Question: I wrote and managed this query to calculate total time a person has worked per day by dateDiff function now i am stuck at one place. i want to calculate that if a person has done over time than a new column should show OVERITME in hh:mm.
I n our office total working hours are 08:00 hours, greater than 8 hours are considered overtime so e.g. if a person has worked 08:35 hours than a column should show that a person has worked 00:35
QUERY:
'''
with times as (
SELECT t1.EmplID
, t3.EmplName
, min(t1.RecTime) AS InTime
, max(t2.RecTime) AS [TimeOut]
, t1.RecDate AS [DateVisited]
FROM AtdRecord t1
INNER JOIN
AtdRecord t2
ON t1.EmplID = t2.EmplID
AND t1.RecDate = t2.RecDate
AND t1.RecTime < t2.RecTime
inner join
HrEmployee t3
ON t3.EmplID = t1.EmplID
group by
t1.EmplID
, t3.EmplName
, t1.RecDate
)
SELECT EmplID
,EmplName
,InTime
,[TimeOut]
,[DateVisited]
,CASE
WHEN minpart = 0
THEN CAST(hourpart AS NVARCHAR(200)) + ':00'
WHEN minpart <10
THEN CAST(hourpart AS NVARCHAR(200)) + ':0'+ CAST(minpart AS NVARCHAR(200))
ELSE CAST(hourpart AS NVARCHAR(200)) + ':' + CAST(minpart AS NVARCHAR(200))
END AS 'total time'
FROM (
SELECT EmplID
,EmplName
,InTime
,[TimeOut]
,[DateVisited]
,DATEDIFF(minute, InTime, [TimeOut])/60 AS hourpart
,DATEDIFF(minute, InTime, [TimeOut]) % 60 AS minpart
FROM times
) source
'''
Output:

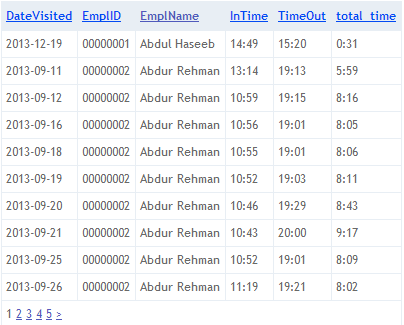
Answer: Try this instead:
'''
with times as (
SELECT t1.EmplID
, t3.EmplName
, min(t1.RecTime) AS InTime
, max(t2.RecTime) AS [TimeOut]
, cast(min(t1.RecTime) as datetime) AS InTimeSub
, cast(max(t2.RecTime) as datetime) AS TimeOutSub
, t1.RecDate AS [DateVisited]
FROM AtdRecord t1
INNER JOIN
AtdRecord t2
ON t1.EmplID = t2.EmplID
AND t1.RecDate = t2.RecDate
AND t1.RecTime < t2.RecTime
inner join
HrEmployee t3
ON t3.EmplID = t1.EmplID
group by
t1.EmplID
, t3.EmplName
, t1.RecDate
)
SELECT EmplID
,EmplName
,InTime
,[TimeOut]
,[DateVisited]
,convert(char(5),cast([TimeOutSub] - InTimeSub as time), 108) totaltime
,convert(char(5), case when TimeOutSub - InTimeSub >= '08:01' then
cast(TimeOutSub - dateadd(hour, 8, InTimeSub) as time) else '00:00' end, 108) as overtime
FROM times
'''